Question: I would like to have a button which onclick would dynamically create a textbox without any postback. I was trying to do it using the update panel but till now I have not managed to do it. Nothing is created on button click. The following is the code I have used:
'''
<asp:PlaceHolder ID="textboxes" runat="server"/>
<asp:ScriptManager ID="scriptMgr" runat="server" />
<asp:UpdatePanel ID="updatePnl" runat="server">
<ContentTemplate>
<div>
<asp:Button id="Button" text="Add Destination" OnClick="btnCreate_Click" runat="server"/>
</div>
</ContentTemplate>
</asp:UpdatePanel>
'''
CODEBEHIND
'''
protected void btnCreate_Click(object sender, EventArgs e)
{
textboxes.Controls.Add(new TextBox() { ID = "txt" + 1 });
}
'''
This is what I get on aler(container);:

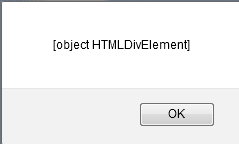
Answer: You have to use OnClientClick for creating textbox without postback
'''
<asp:Button id="Button" text="Add Destination" OnClientClick="return CreateTxt(); runat="server"/>
<script type="text/javascript">
function CreateTxt()
{
var container = document.getElementById("myContainerDiv");
var html = document.getElementById('myContainerDiv').innerHTML;
html = html + "<input type=text ... /><br />";
container.innerHTML= html;
return false;
}
</script>
'''
myContainerDiv is the name of div where you want to add textbox.